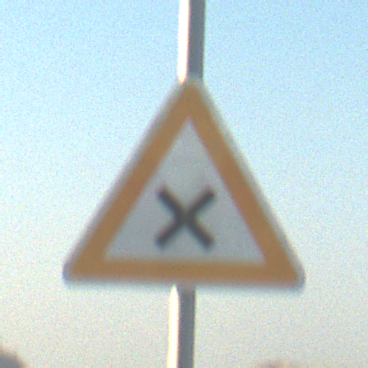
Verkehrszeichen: KreuzungOderEinmuendung
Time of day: SunriseSunset
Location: Outdoor (Beach)
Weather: Clear
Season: NotSpecified
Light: Natural